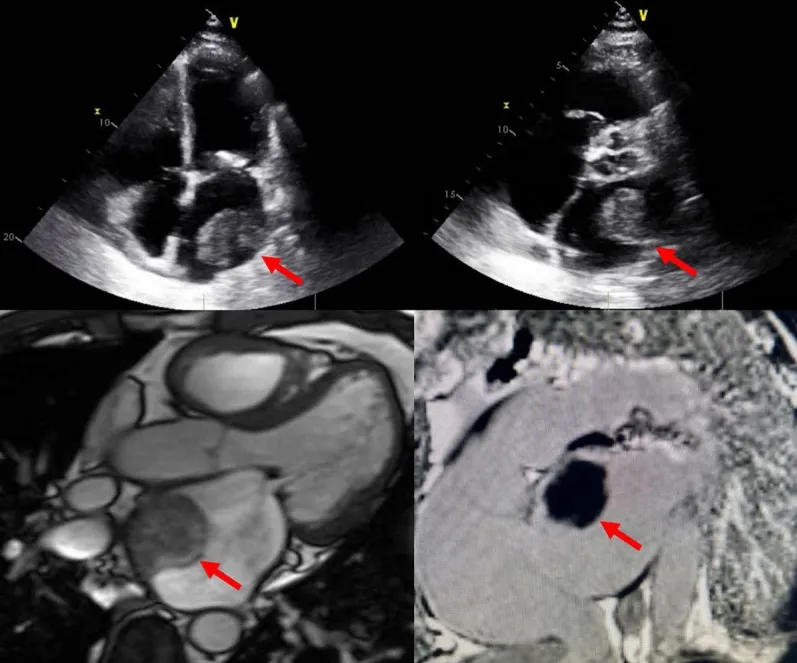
Echocardiography and magnetic resonance imaging showing a thrombus in the left atrial appendage.
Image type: radiology (mri)